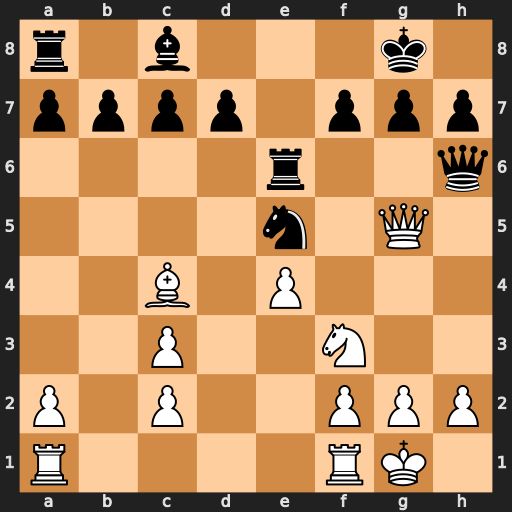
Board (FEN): r1b3k1/pppp1ppp/4r2q/4n1Q1/2B1P3/2P2N2/P1P2PPP/R4RK1
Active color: w
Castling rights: -
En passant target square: -
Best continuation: Qd8+ Re8 Qxe8#